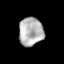
Tissue: prostate
Cell type: Epithelial cells
Senescence score: 0.3055
Nuclear area (px): 676
Mean DAPI intensity: 178.55